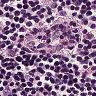
Metastatic tissue present: no